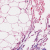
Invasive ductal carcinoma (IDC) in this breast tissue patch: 0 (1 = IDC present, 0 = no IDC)